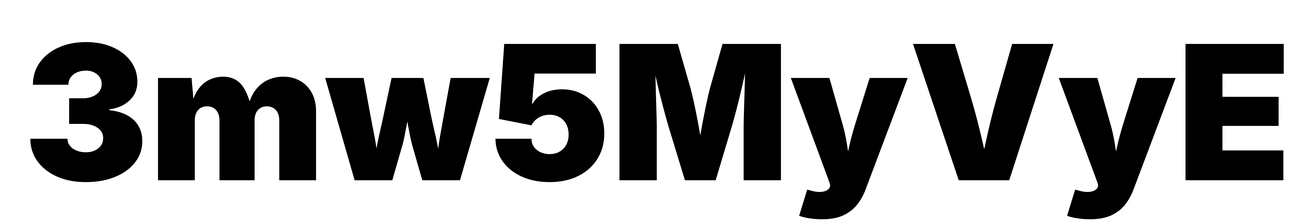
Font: Inter_Black